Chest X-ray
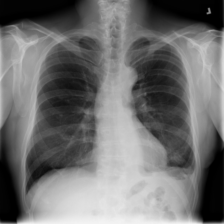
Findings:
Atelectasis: negative
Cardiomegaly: negative
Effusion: positive
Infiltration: negative
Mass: negative
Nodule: negative
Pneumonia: negative
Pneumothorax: negative
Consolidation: negative
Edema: negative
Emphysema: negative
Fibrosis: negative
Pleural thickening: negative
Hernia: negative